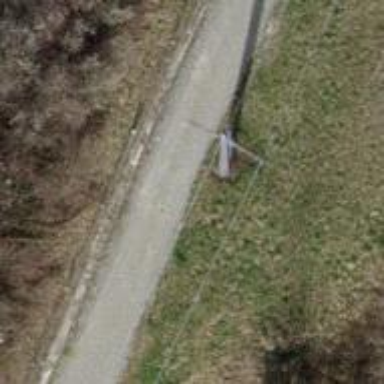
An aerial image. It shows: Concrete power pole.